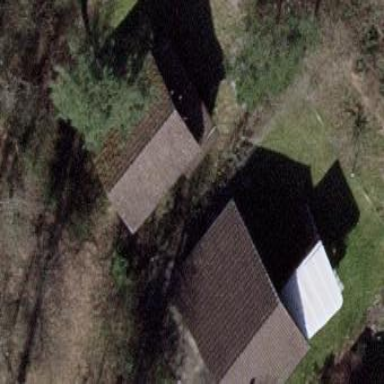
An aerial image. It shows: Building with gabled roof.